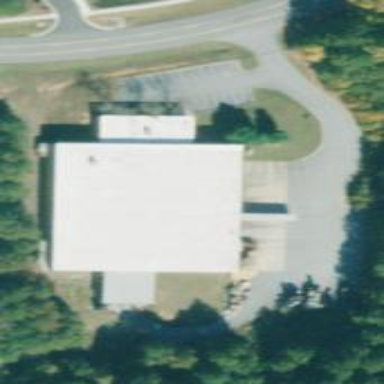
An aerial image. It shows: Building part with flat roof.